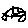
Label: car